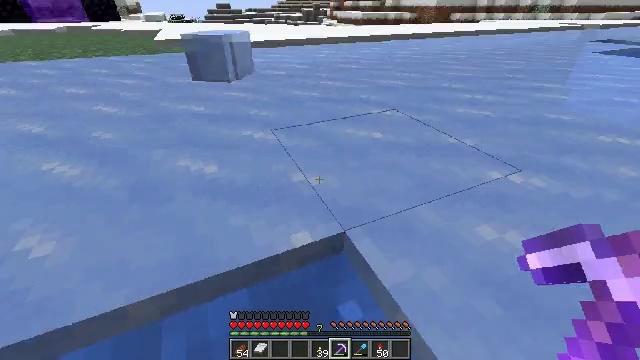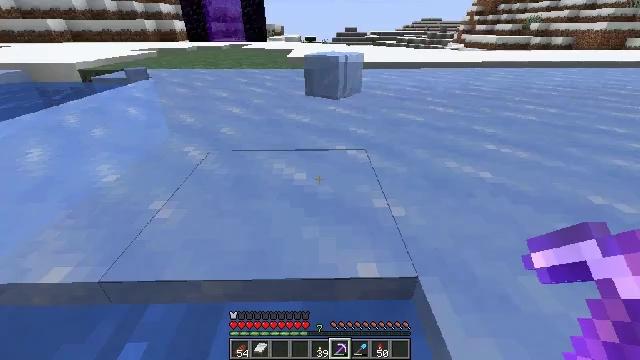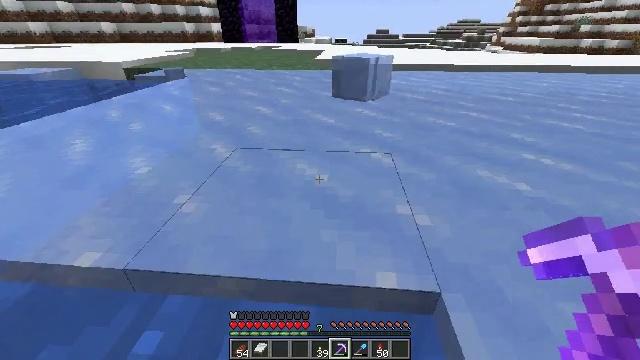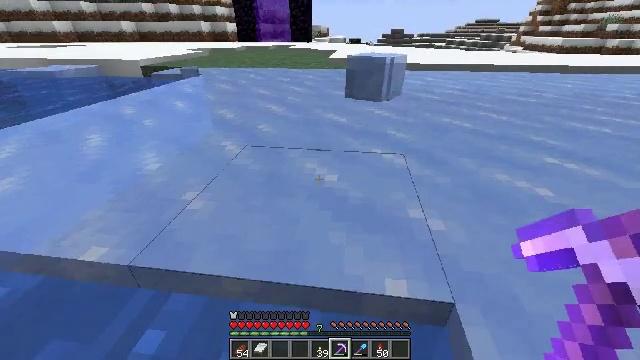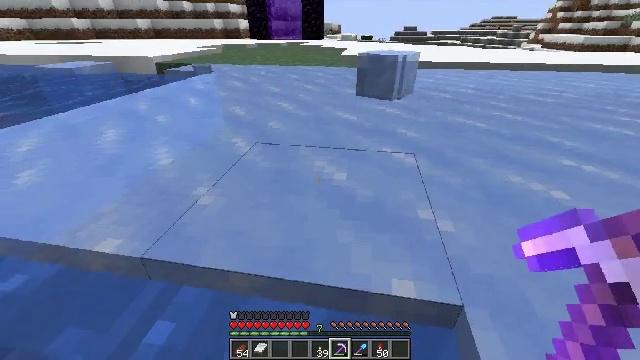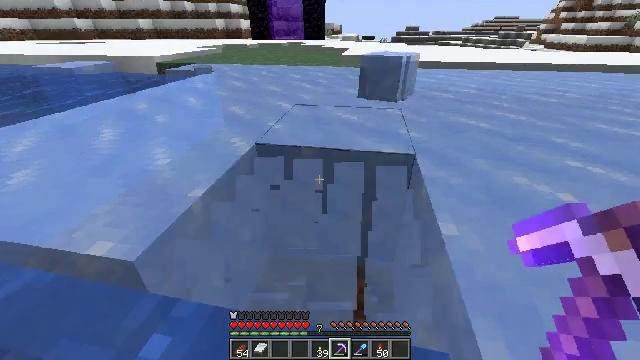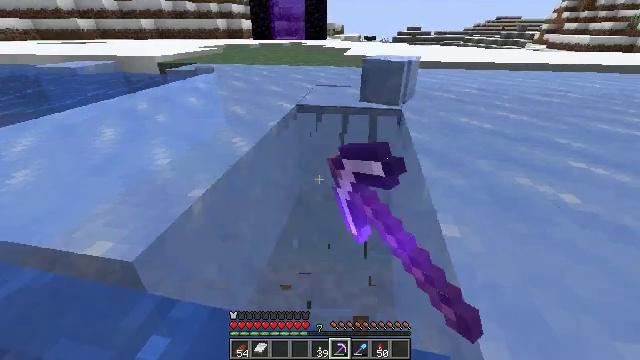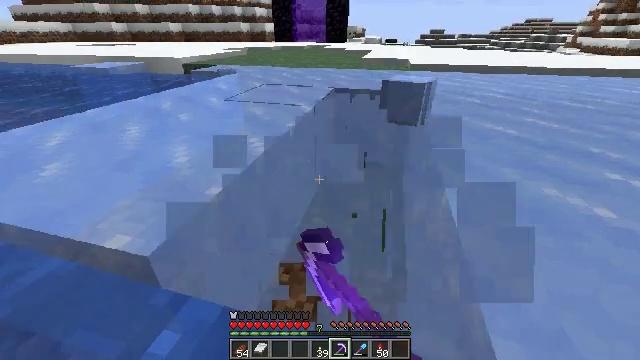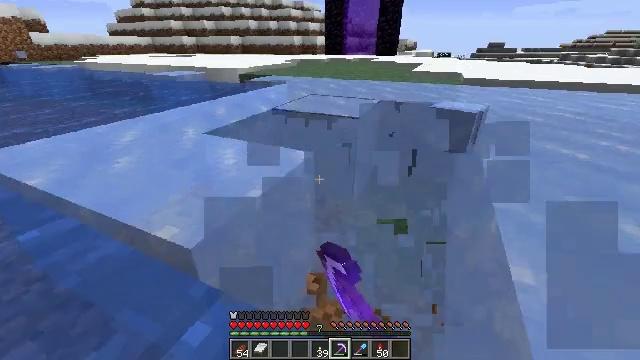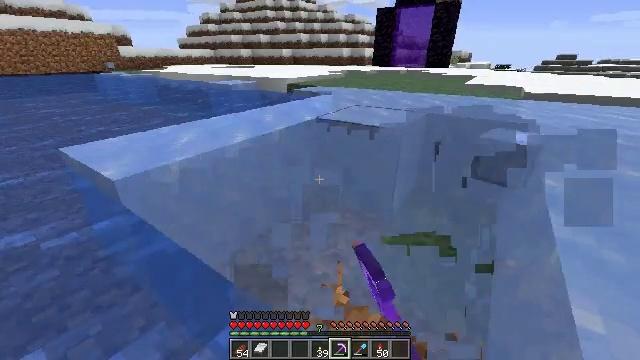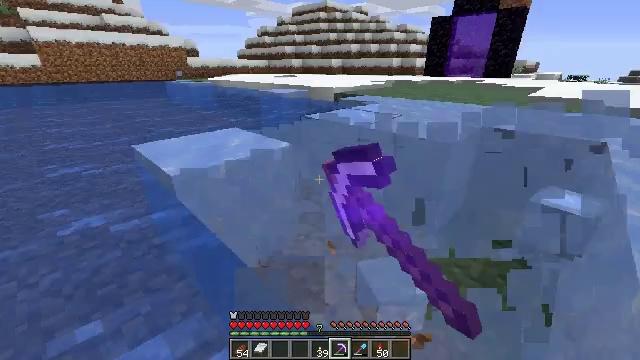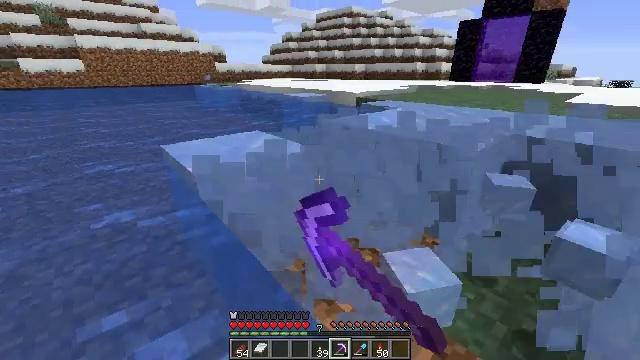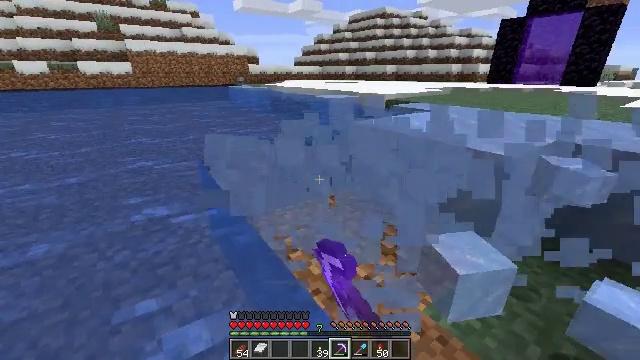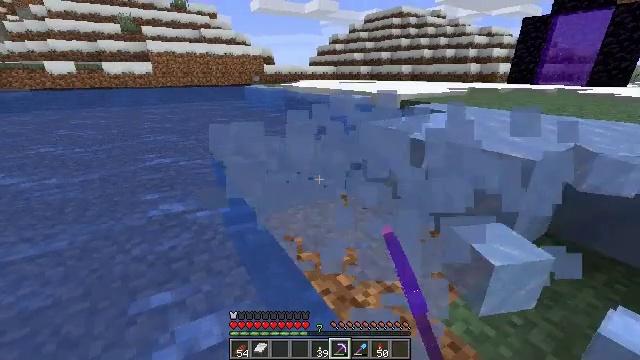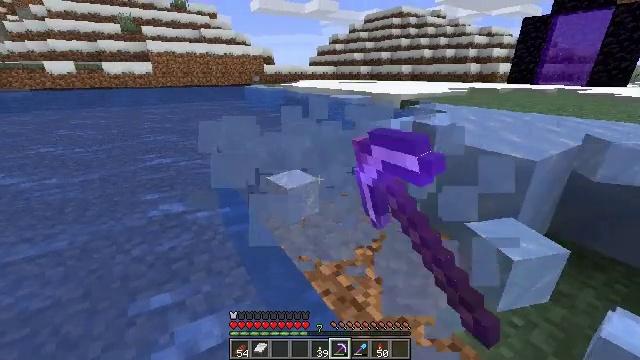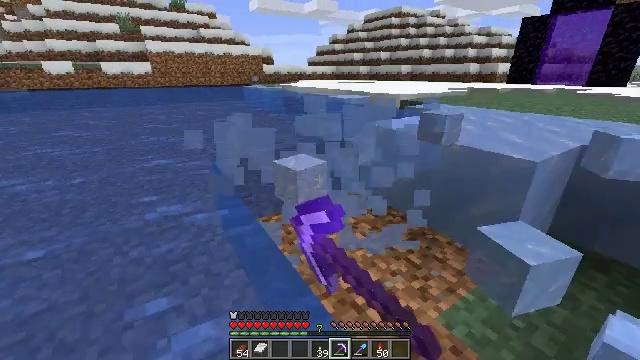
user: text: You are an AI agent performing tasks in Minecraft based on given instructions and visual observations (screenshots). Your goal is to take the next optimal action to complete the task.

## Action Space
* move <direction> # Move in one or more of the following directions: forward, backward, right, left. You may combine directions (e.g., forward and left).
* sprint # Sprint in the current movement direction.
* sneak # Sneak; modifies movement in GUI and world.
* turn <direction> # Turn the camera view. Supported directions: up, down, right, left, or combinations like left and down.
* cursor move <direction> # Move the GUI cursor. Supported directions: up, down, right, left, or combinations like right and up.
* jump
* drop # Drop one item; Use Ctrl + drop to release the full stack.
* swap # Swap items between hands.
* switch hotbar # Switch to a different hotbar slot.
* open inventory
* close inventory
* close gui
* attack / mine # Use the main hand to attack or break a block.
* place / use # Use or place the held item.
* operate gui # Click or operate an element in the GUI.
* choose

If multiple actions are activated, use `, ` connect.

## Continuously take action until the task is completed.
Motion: motion action
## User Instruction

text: Mine ice to use in an ice pathway.
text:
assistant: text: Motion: turn left and up
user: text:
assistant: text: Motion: turn left
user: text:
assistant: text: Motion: turn left
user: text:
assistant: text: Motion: turn left
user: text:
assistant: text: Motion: attack / mine
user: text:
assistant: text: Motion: attack / mine
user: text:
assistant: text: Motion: turn left, attack / mine
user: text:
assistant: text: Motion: turn left and up, attack / mine
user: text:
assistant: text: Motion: turn left and up, attack / mine
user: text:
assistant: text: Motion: turn left and up, attack / mine
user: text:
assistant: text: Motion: turn left, attack / mine
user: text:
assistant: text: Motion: turn left, attack / mine
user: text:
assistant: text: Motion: turn left, attack / mine
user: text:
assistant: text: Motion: move forward, attack / mine
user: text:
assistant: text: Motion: move forward
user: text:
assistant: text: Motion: move forward and move right, turn right
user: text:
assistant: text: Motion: move forward and move right, turn right
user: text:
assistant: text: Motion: move forward and move right
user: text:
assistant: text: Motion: move forward and move right, turn right
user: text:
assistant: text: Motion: move forward and move right, turn right
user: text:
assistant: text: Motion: move forward and move right, turn right
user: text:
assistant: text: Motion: move forward and move right, turn right
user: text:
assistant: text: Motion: move forward and move right, turn right
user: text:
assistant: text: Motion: move forward and move right, attack / mine
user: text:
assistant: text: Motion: move forward and move right, attack / mine
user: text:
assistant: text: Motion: move forward and move right, attack / mine
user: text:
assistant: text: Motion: move forward and move right, attack / mine
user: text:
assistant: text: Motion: move forward and move right, turn left, attack / mine
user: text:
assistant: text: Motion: move forward and move right, turn left, attack / mine
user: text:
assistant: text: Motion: move forward and move right, turn left, attack / mine